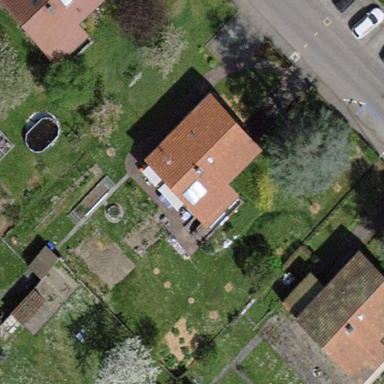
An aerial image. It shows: Garden enclosed by fence.